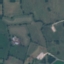
Land use / land cover: Pasture